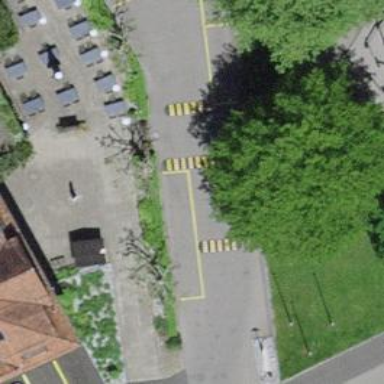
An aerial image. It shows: Bump for traffic calming.